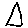
Label: triangle